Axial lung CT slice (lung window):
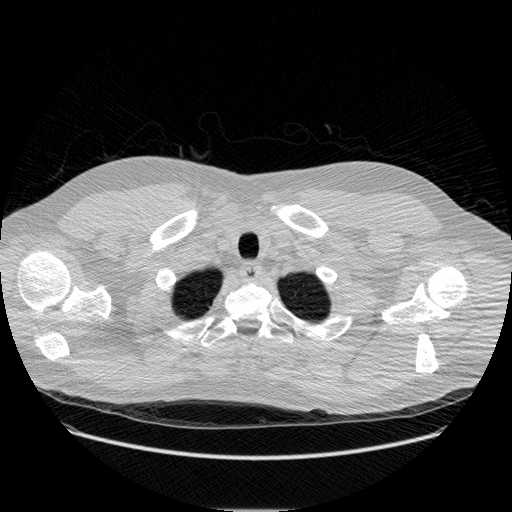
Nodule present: no